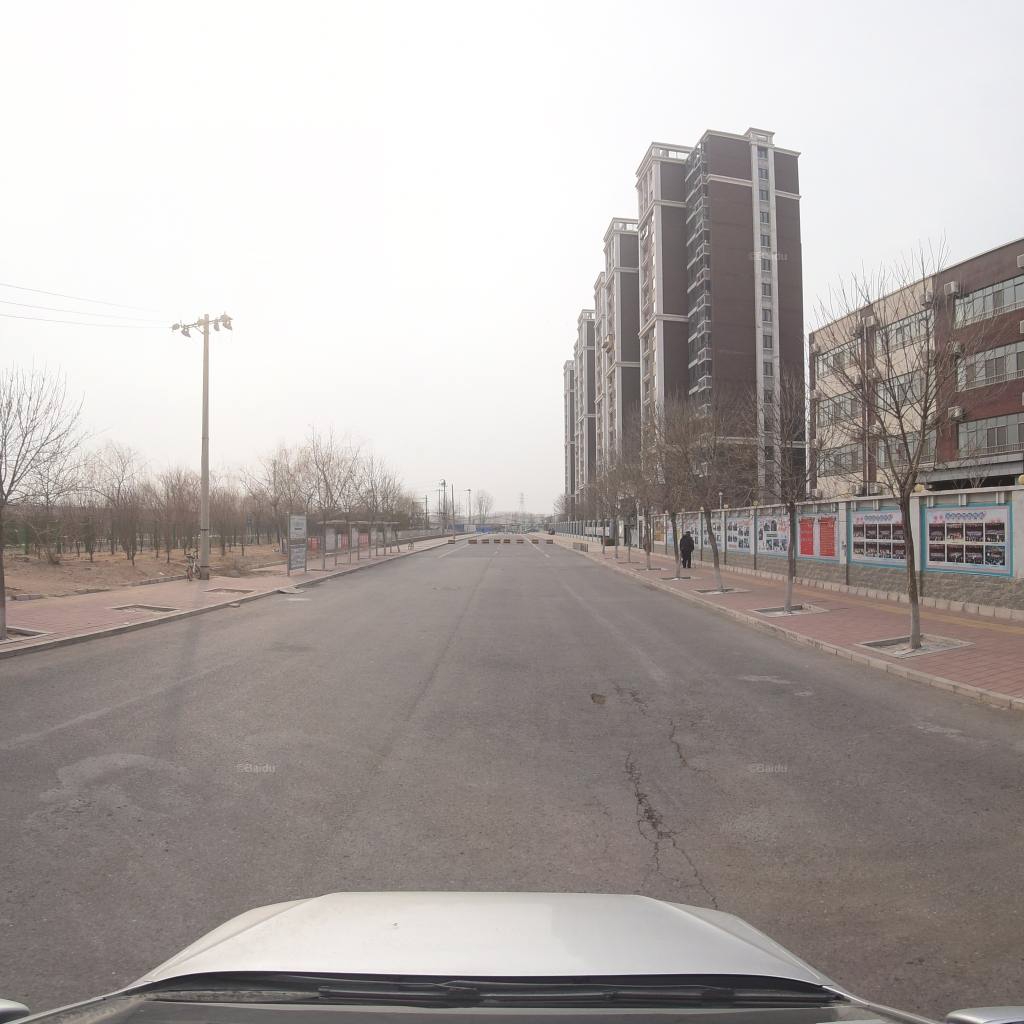
Region: Fengtai
Road damage annotations: longitudinal crack, longitudinal crack, pothole